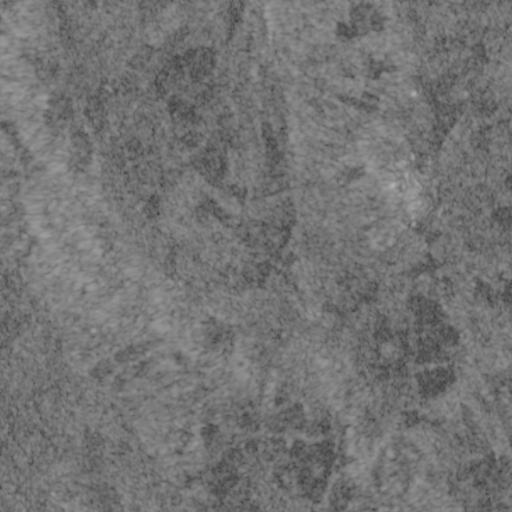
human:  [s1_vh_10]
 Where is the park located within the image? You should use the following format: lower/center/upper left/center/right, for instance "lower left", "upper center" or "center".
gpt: The park is located in the center right of the image.
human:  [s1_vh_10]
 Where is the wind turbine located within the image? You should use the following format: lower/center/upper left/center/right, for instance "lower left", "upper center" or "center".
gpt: The wind turbine is located in the lower right of the image.
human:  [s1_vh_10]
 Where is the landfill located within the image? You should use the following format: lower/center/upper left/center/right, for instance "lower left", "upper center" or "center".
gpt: There is no landfill in the image.

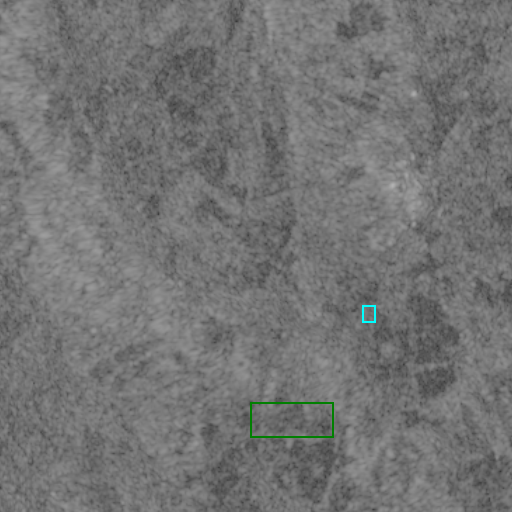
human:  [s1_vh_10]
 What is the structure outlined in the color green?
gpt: The structure outlined in green is a crop field.
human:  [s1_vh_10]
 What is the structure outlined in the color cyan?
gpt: The structure outlined in cyan is a park.
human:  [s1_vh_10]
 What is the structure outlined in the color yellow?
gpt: There is no yellow outline.